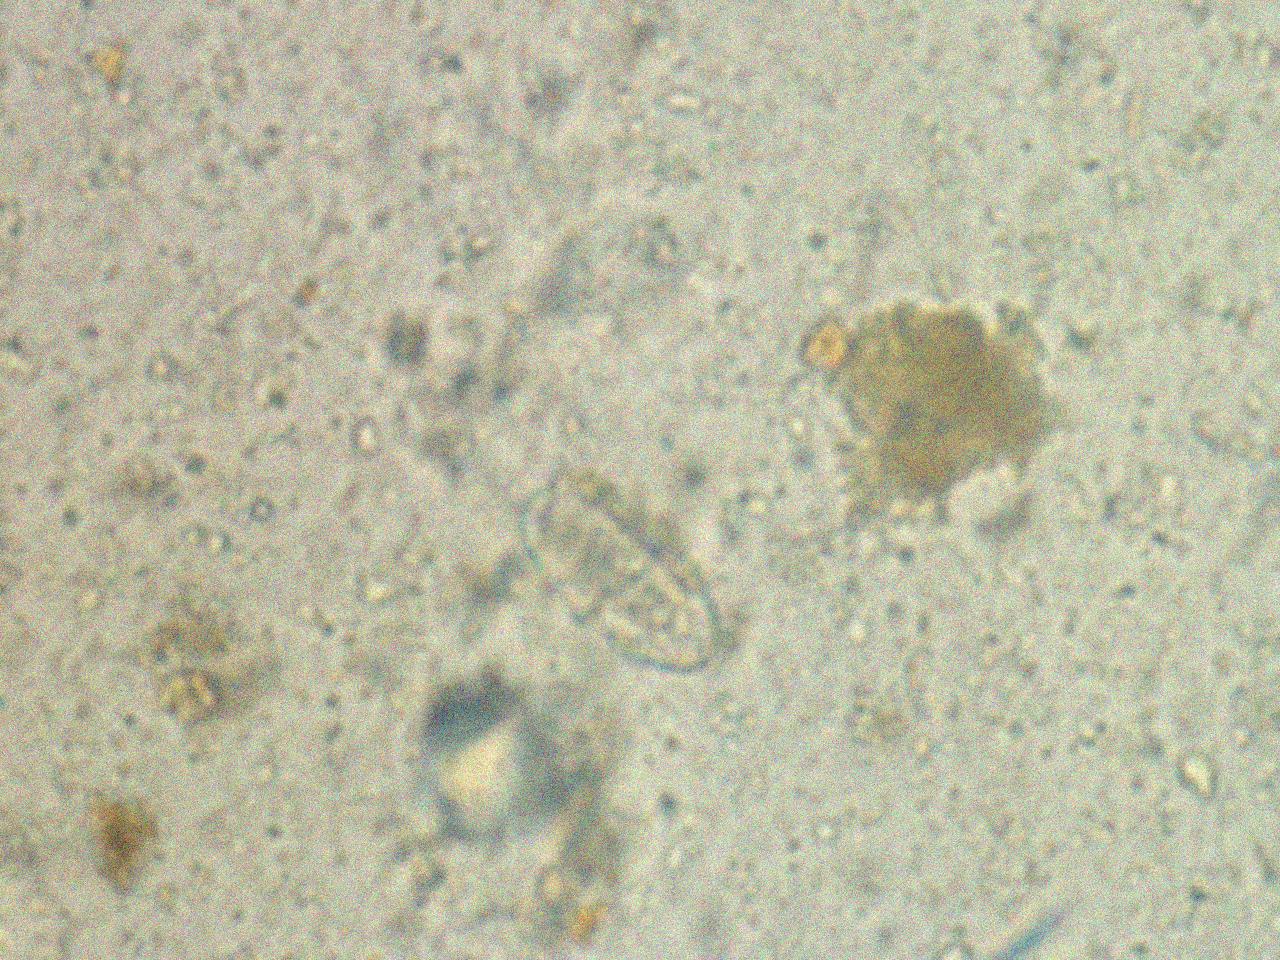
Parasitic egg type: Enterobius vermicularis